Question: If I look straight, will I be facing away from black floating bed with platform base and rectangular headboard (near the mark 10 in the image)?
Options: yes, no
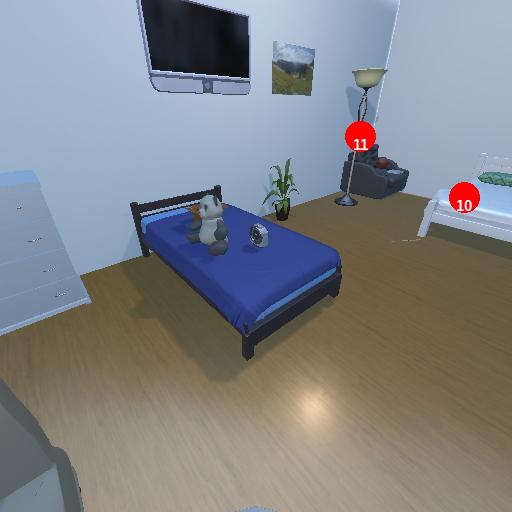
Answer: yes